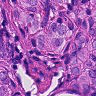
Metastatic tissue present: yes